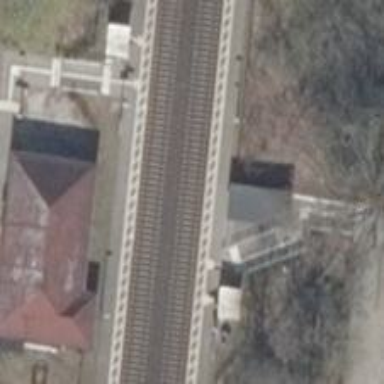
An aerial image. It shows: Public transport station located at railway halt.